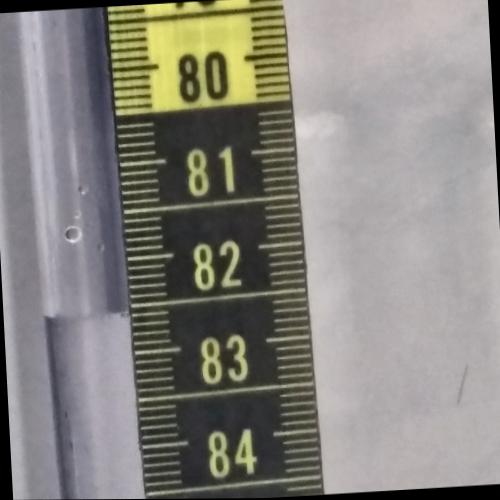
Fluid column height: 82.6 cm